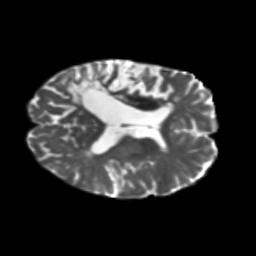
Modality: T2w
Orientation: axial
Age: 69
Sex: female
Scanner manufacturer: siemens
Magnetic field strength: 3 T
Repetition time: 5.47 s
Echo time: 0.0854 s